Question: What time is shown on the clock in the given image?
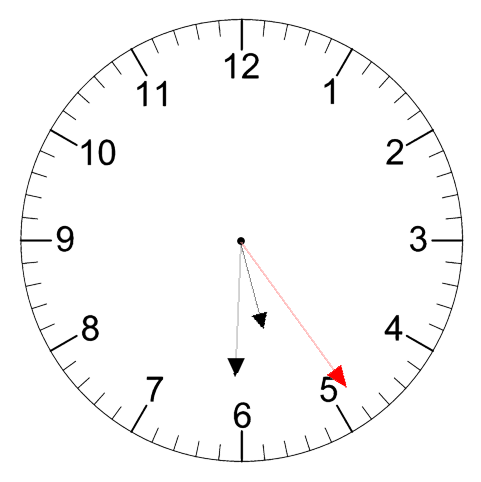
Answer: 05:30:24